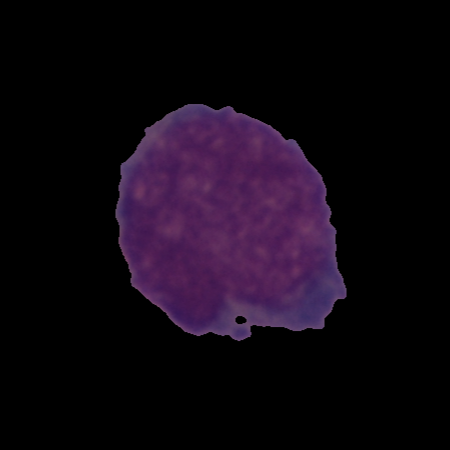
Label: cancer